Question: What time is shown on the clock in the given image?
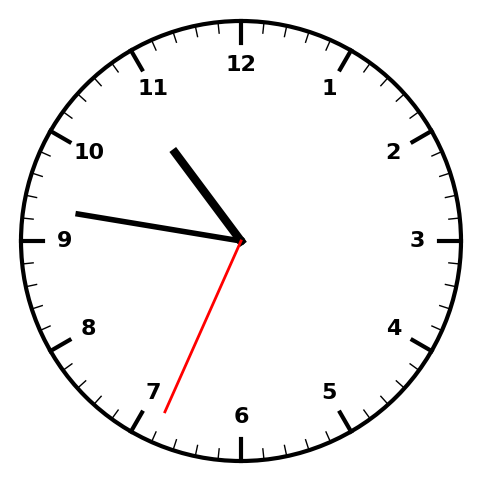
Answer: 10:46:34